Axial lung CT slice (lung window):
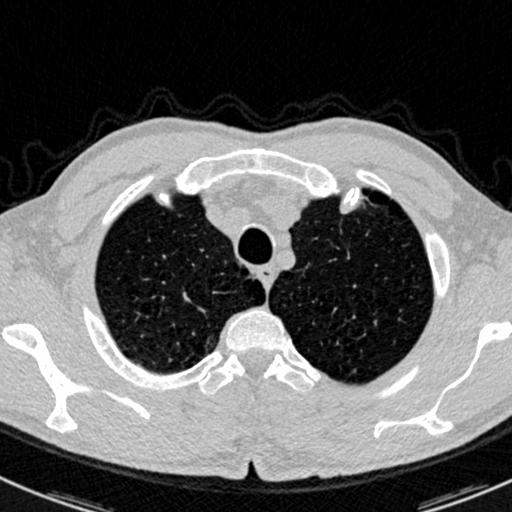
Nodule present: no